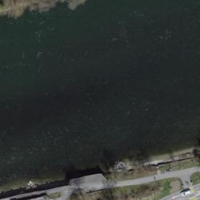
EUNIS habitat code: 15
Species observed at this site:
Cornus sanguinea